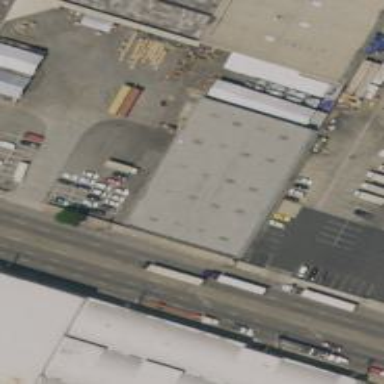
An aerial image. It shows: Warehouse building.